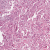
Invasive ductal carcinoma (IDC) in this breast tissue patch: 1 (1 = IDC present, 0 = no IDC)